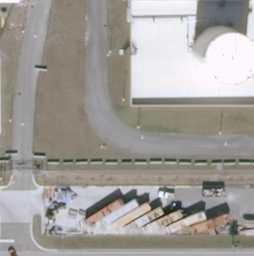
Label: storage tanks